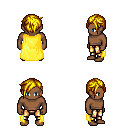
a pixel art fantasy rpg character, male body template, human, dark skin, yellow cape, gold greaves, blonde pixie cut hairstyle, four views (front, back, left, right), 2x2 character sprite sheet, small pixel art, hard edges, no anti-aliasing